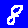
Digit: 8